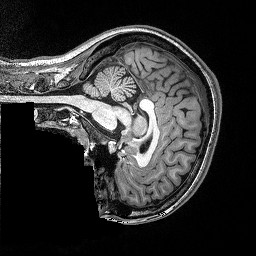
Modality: T1w
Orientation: sagittal